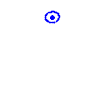
Particle: electron